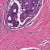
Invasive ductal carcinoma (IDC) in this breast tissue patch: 0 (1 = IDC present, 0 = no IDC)